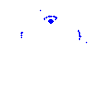
Particle: kaon